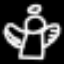
Label: angel